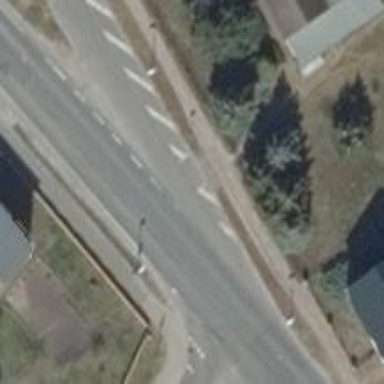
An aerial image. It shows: Residential road with asphalt surface.